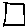
Label: square